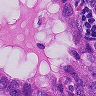
Metastatic tissue present: yes